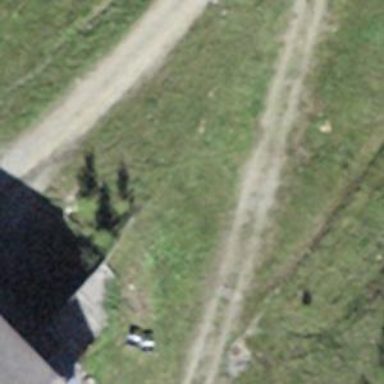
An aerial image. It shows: Downhill piste of intermediate difficulty.